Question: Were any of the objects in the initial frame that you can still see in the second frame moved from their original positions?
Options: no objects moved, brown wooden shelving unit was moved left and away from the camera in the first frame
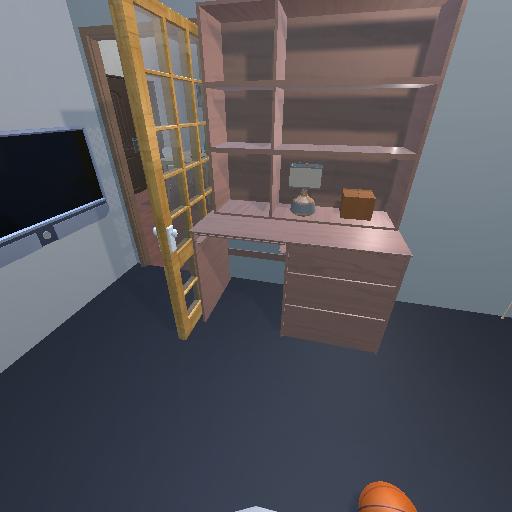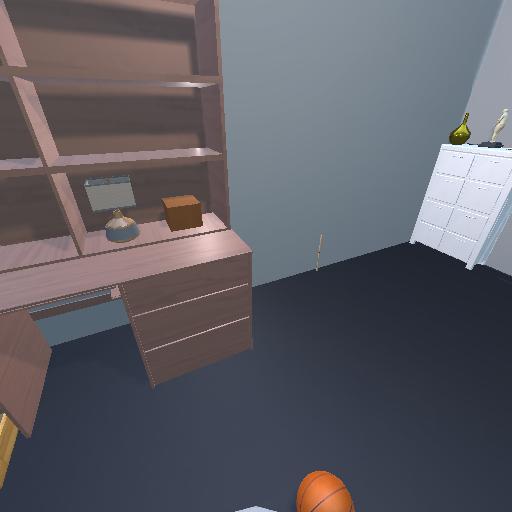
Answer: no objects moved